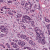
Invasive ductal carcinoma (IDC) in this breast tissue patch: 1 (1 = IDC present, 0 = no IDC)